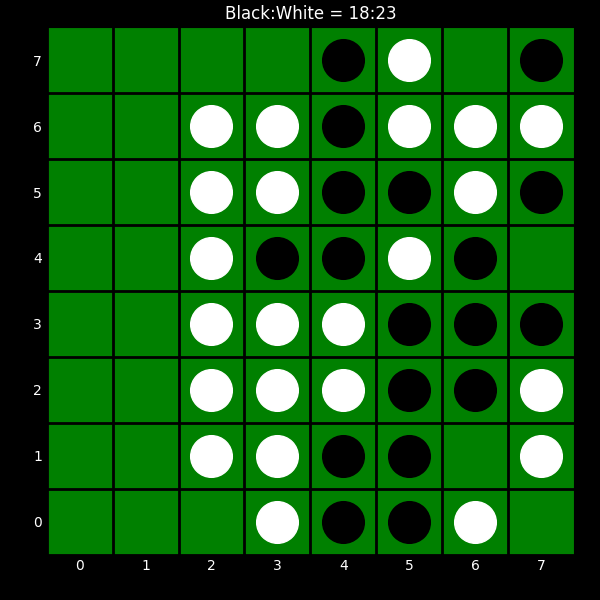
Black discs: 18
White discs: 23